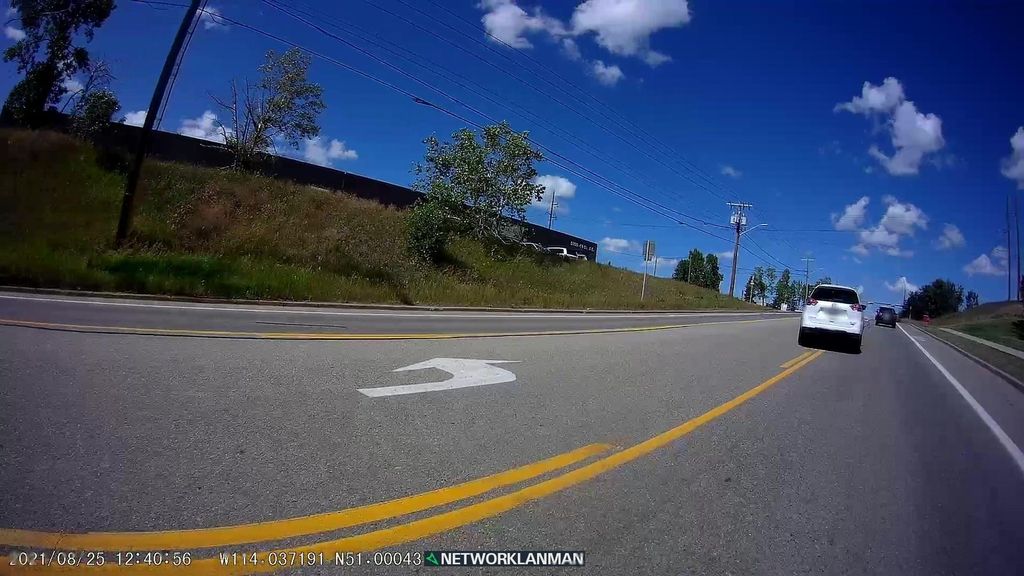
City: calgary